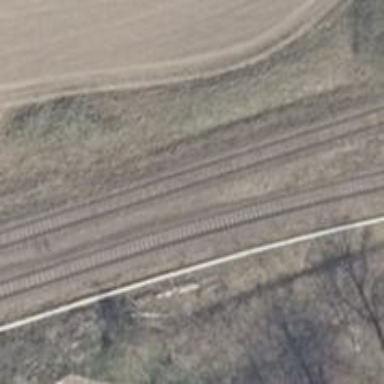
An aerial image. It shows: Railway signal.